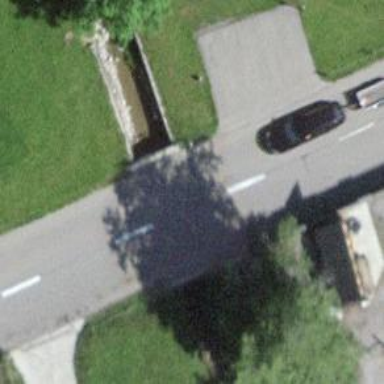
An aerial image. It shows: Secondary road with asphalt surface passing over bridge.